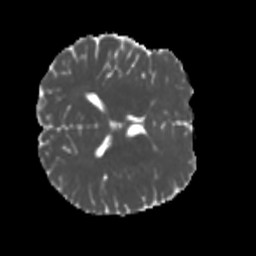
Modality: MD
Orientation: axial
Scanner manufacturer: siemens
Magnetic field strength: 3 T
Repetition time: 4 s
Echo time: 0.0594 s